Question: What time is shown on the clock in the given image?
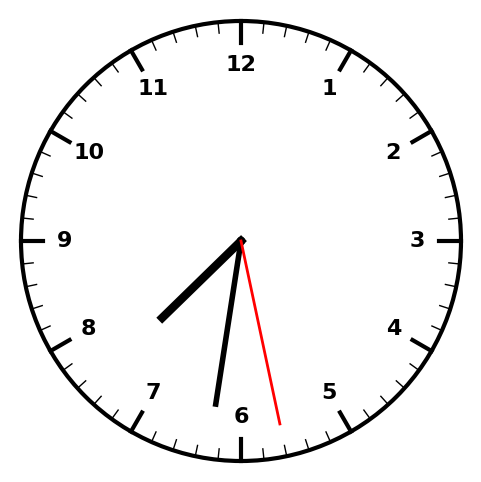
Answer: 07:31:28